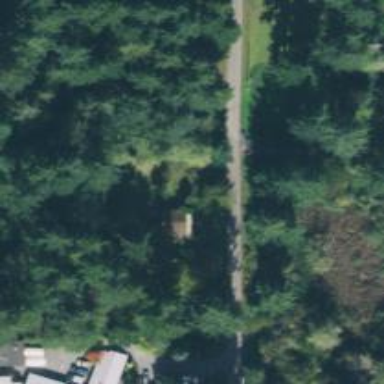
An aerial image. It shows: Driveway leading to service road.